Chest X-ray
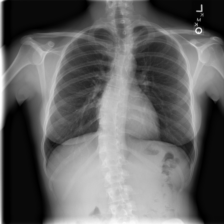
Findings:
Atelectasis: negative
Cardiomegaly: negative
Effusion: negative
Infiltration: negative
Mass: negative
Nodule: negative
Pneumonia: negative
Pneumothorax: negative
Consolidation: negative
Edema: negative
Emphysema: negative
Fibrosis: negative
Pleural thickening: negative
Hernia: negative